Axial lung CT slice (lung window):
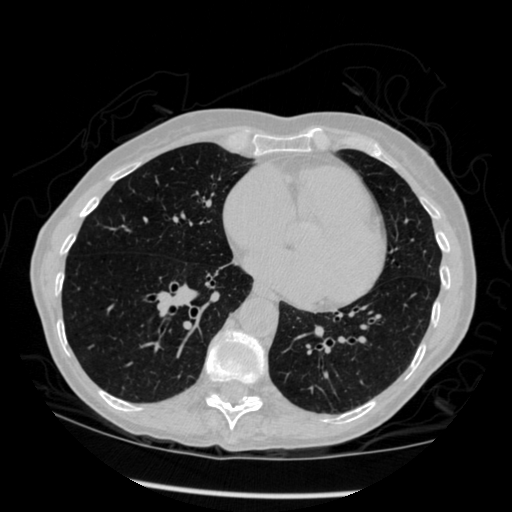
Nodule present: no